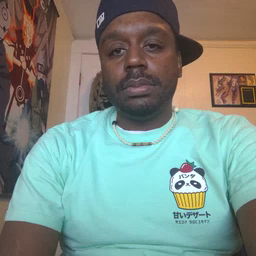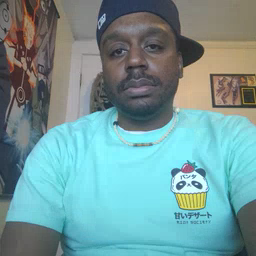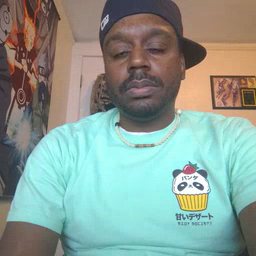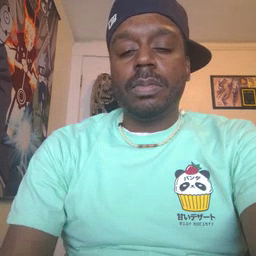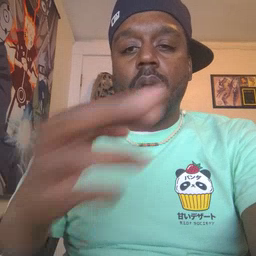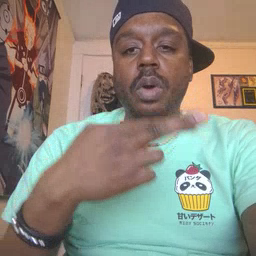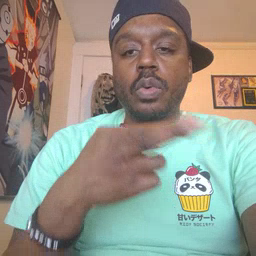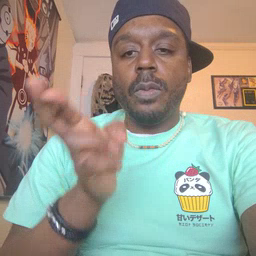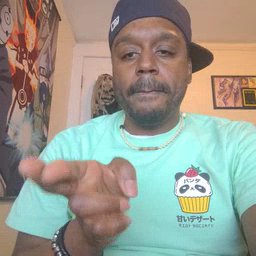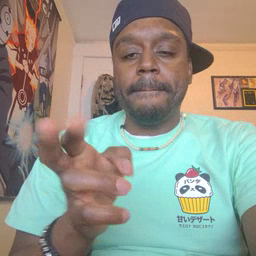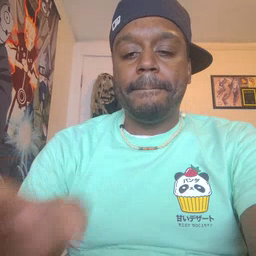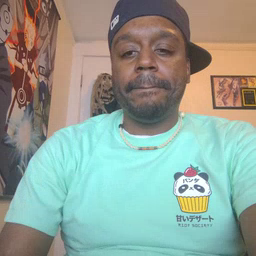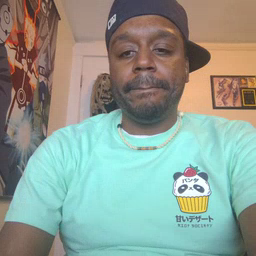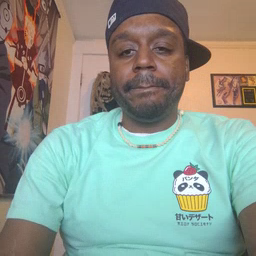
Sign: room